Brain MRI, t1w sequence, axial 2D slice.
Patient: age 29, sex F, weight 95 kg, height 1.95 m
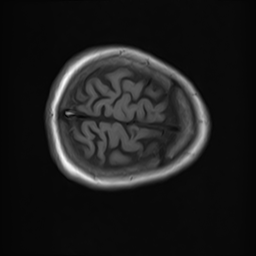